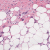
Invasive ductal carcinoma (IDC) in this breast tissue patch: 0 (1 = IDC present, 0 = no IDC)